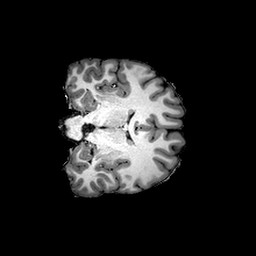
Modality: T1w
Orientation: coronal